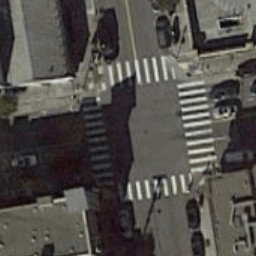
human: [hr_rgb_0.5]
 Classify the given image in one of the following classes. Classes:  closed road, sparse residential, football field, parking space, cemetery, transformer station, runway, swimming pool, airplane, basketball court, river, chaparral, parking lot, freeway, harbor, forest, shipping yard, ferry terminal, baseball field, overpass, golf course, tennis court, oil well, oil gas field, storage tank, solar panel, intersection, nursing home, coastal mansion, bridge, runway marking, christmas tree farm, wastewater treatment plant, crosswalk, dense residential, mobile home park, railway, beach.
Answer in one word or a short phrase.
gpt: crosswalk